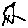
Label: cat